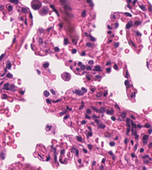
Tumor epithelial tissue: no
Tumor-associated stroma tissue: no
Normal tissue: yes